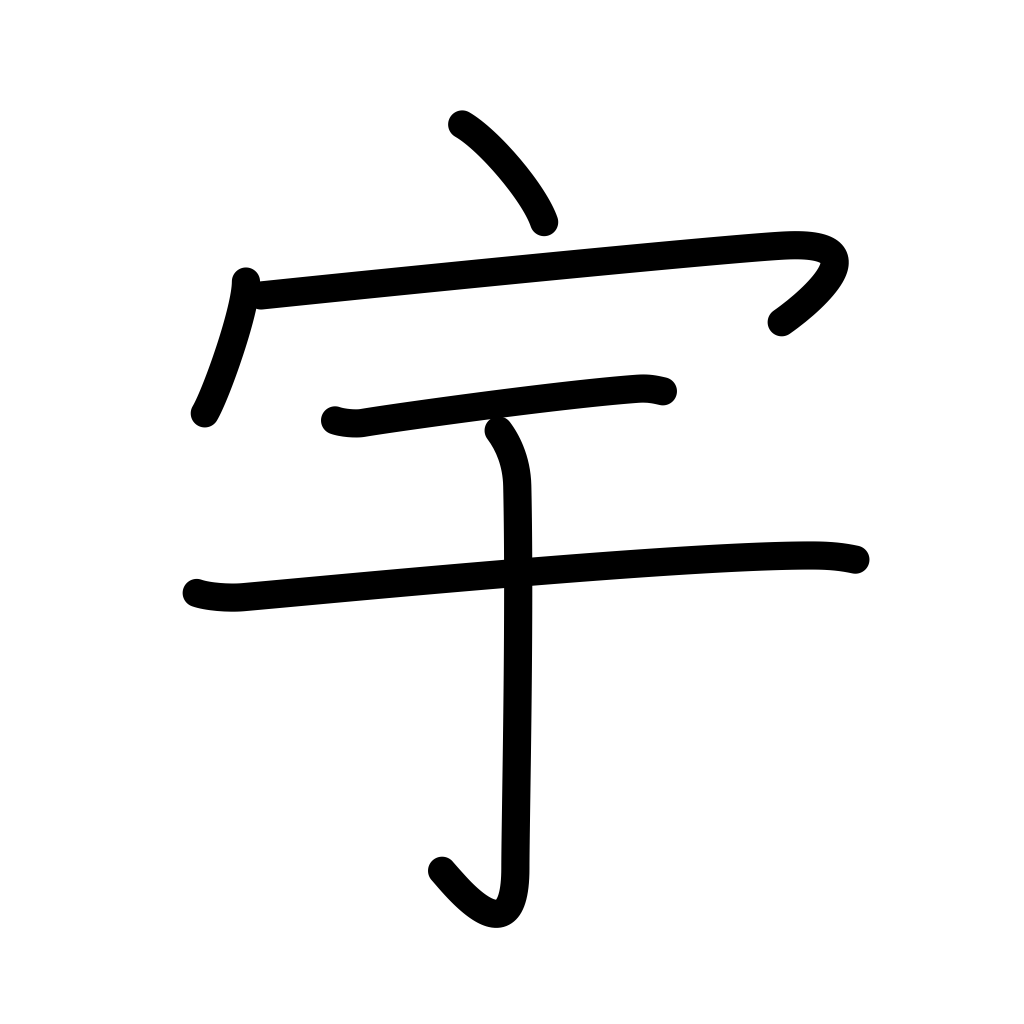
Meaning: eaves, roof, house, heaven